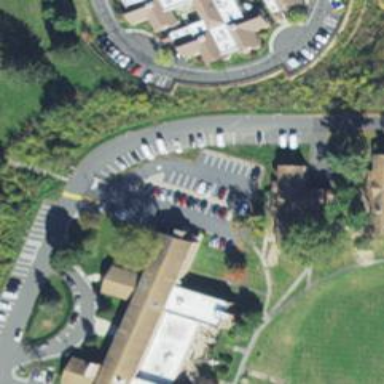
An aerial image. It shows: Parking area.